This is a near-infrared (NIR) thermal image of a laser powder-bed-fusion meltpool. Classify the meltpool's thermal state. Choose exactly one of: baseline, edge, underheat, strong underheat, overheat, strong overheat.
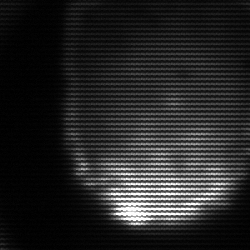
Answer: edge